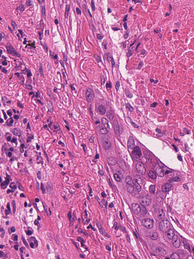
Tumor epithelial tissue: yes
Tumor-associated stroma tissue: yes
Normal tissue: no